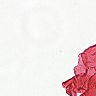
Metastatic tissue present: no